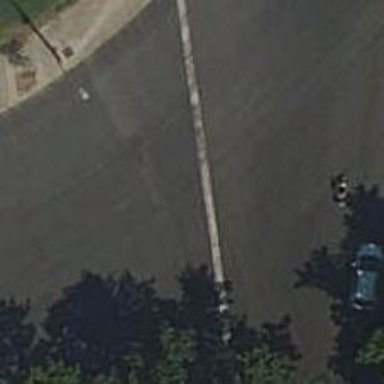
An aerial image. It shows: Road with traffic signals.